Question: Please I need your help with the display of a page in my App. The student profile is gathering relevant data for the courses a student have taken over 10 semesters. The queries are working fine, but the display is not displaying as i want it to be. Also the JavaScript alternate row colouring is not applying to all the remaining tables after the first table. I'm looking to have something of this nature in the page display.
'''
RAIN SEMESTERS
Year1 Year2 Year3 Year4 Year5
HARMATTARN SEMESTERS
Year1 Year2 Year3 Year4 Year5 .
'''
This is an example of the PHP that is generating the tables, the remaining 9 tables are identical with varying Years ( 1-5 ) and Semesters: Rain/Harmattan
'''
echo "<div id="contentRight">" ;
echo "<span class="header">";
echo "<p><b>Matric Number: $matric_ no</b></p>";
echo "<p><b>Year: 100 ; Semester: Hamattarn</b></p>";
echo "<table class="altrowstable" id="alternatecolor" bgcolor=gold >
";
echo "<tr align=center>
";
for ($i=0; $i<$number_cols1; $i++)
{
echo "<th>" . mysql_field_name($query1, $i). "</th>
";
}
echo "</tr>
";
while ($row = mysql_fetch_row ($query1))
{
echo "<tr align=center>
";
for ($i=0; $i<$number_cols1; $i++)
{
echo "<td>";
if (!isset($row[$i]))
{echo "NULL";}
else
{
echo "<b>".$row[$i]."</b>";
}
echo "</td>
";
}
echo "</tr>
";
}
echo "</table>";
echo"</span>" ;
'''
'''
table.altrowstable td {
border-width: 2px;
padding: 4px;
border-style: solid;
border-color: #a9c6c9;
}
.oddrowcolor{
background-color:#d4e3e5;
}
.evenrowcolor{
background-color:#c3dde0;
}
'''

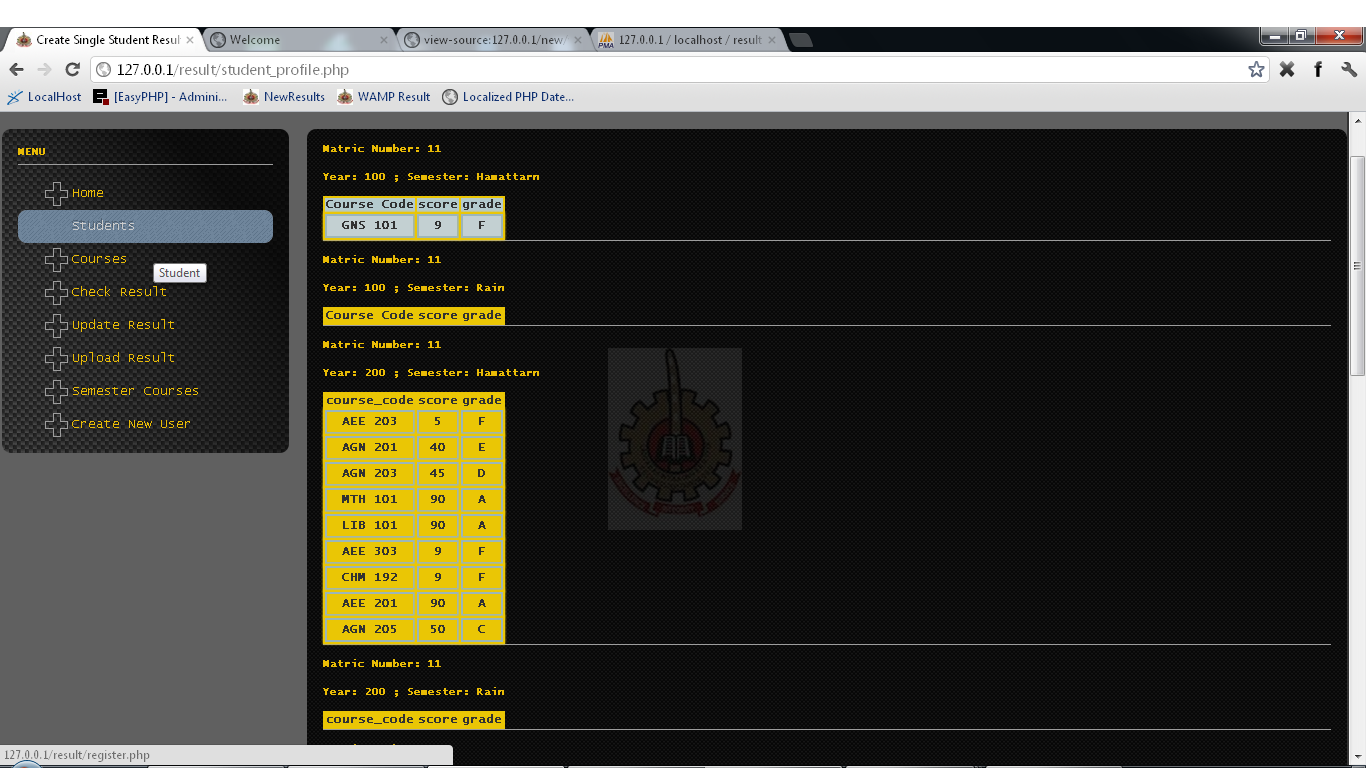
Answer: why dont you use jquery to do the alternating, that way your server isn't being bothered by doing something that the client can do.
using jquery <URL>
'''
// Just a quick example.
$('.classSelector:odd').addClass('oddrowcolor');
'''
Then you can get rid of the 'for()' in the php statement and just echo out the data without custom formatting.
On each 'tr', add a class called 'classSelector'
Simply put this just before your closing '</body>' tag.
'''
<script type="text/javascript" src="https://ajax.googleapis.com/ajax/libs/jquery/1.7.2/jquery.min.js">
$('.classSelector:odd').addClass('oddrowcolor');
</script>
'''
Here is a working example: <URL>